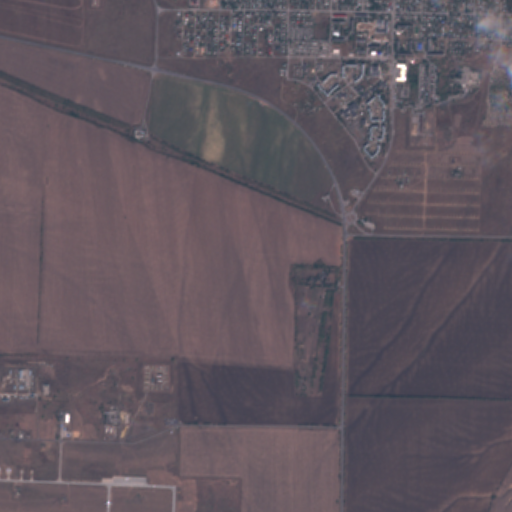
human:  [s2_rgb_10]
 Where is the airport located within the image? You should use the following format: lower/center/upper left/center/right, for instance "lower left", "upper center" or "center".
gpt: The airport is located in the lower left of the image.
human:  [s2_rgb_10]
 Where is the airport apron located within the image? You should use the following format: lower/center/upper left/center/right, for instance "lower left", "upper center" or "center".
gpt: The airport apron is located in the lower left of the image.
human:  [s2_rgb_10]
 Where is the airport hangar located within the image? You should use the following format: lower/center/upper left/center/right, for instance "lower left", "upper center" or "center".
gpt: The airport hangar is located in the lower left of the image.
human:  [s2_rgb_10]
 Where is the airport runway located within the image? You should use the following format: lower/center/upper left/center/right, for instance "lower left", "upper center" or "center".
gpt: The airport runway is located in the lower left of the image.
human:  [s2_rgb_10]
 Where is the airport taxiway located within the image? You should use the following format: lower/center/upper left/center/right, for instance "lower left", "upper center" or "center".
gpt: The airport taxiway is located in the lower left of the image.
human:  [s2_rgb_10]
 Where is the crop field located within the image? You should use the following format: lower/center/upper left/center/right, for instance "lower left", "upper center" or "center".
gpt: The crop field is located in the lower right of the image.
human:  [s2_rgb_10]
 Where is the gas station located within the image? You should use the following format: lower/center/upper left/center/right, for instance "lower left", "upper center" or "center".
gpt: The gas station is located in the upper right of the image.
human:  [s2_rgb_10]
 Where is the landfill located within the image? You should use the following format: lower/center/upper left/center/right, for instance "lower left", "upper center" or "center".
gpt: The landfill is located in the lower left of the image.
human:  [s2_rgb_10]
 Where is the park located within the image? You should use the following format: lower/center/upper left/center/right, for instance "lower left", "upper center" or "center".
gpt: The park is located in the upper right of the image.
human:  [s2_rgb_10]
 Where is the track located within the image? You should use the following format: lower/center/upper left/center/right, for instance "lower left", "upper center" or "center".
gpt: The track is located in the upper right of the image.
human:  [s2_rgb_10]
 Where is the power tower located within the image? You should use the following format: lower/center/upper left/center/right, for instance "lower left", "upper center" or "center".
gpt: There is no power tower in the image.